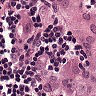
Metastatic tissue present: yes